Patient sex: M
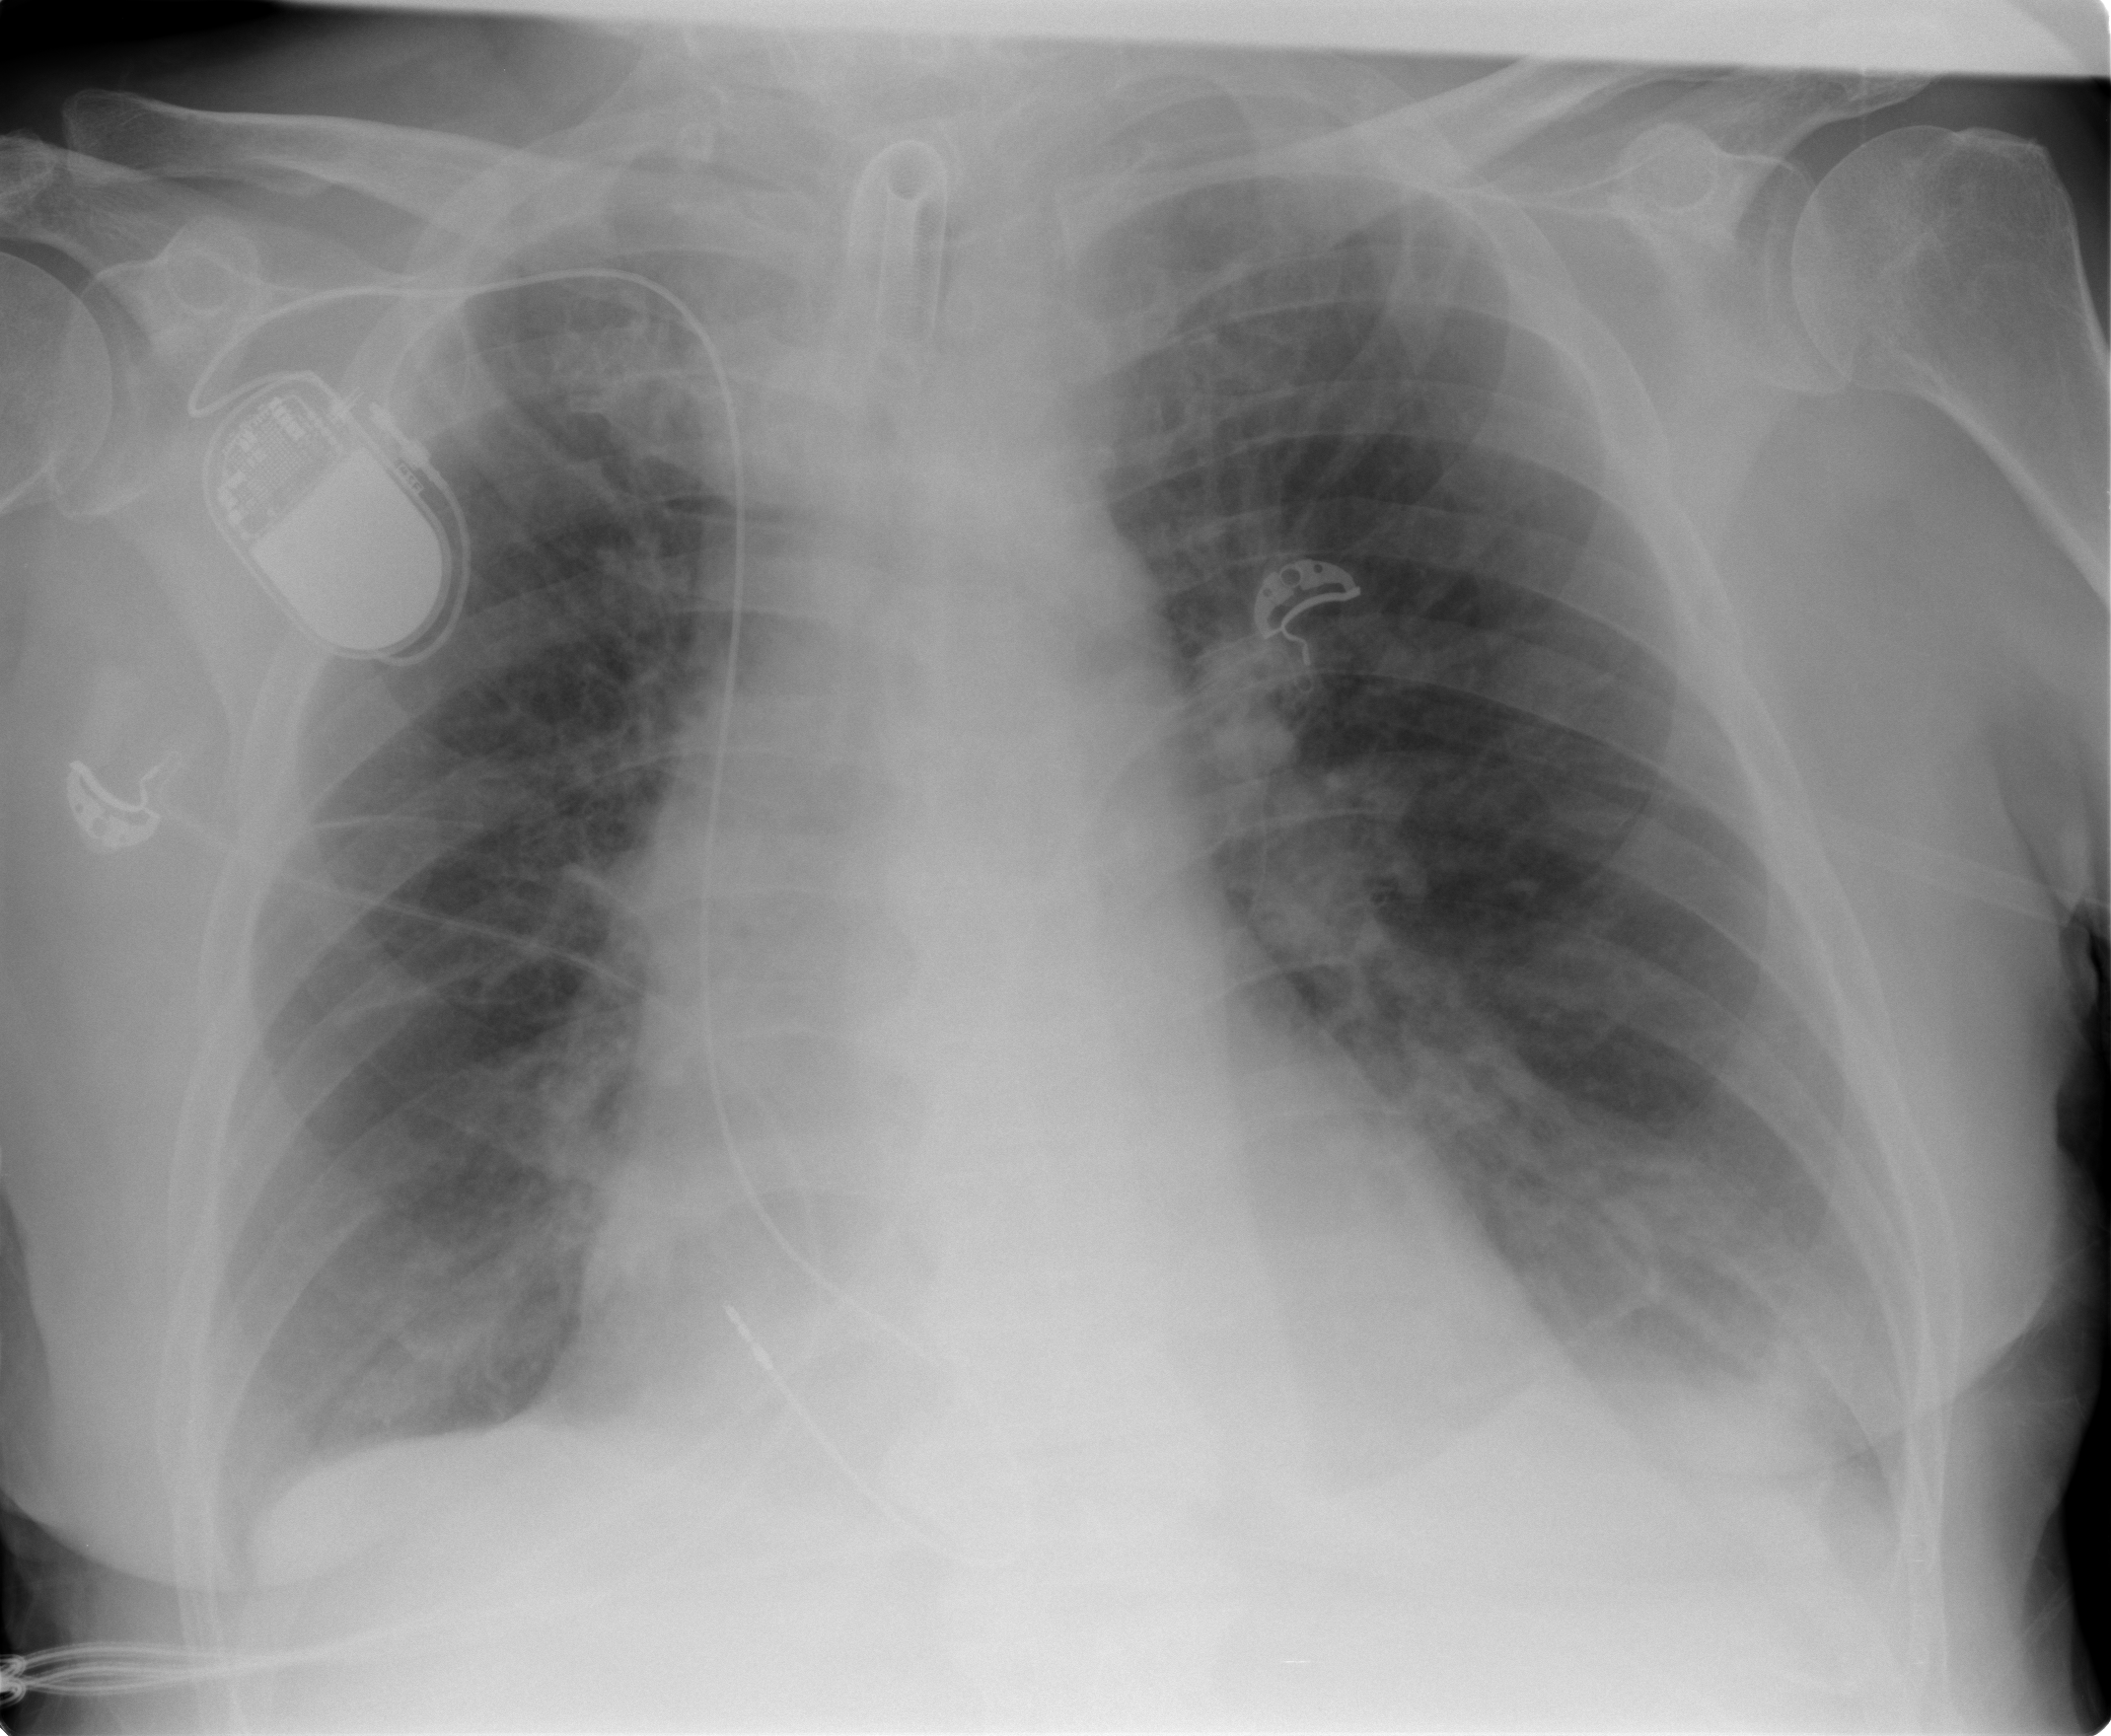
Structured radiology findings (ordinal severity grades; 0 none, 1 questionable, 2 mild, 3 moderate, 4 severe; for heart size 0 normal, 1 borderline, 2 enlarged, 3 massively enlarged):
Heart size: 2
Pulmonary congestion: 2
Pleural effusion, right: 1
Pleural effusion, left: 2
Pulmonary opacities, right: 1
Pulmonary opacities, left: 1
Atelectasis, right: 2
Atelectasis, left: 2